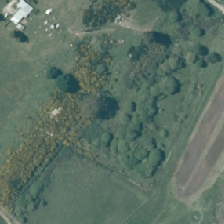
Land cover: herbaceous_freshwater_vege